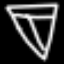
Label: diamond